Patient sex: M
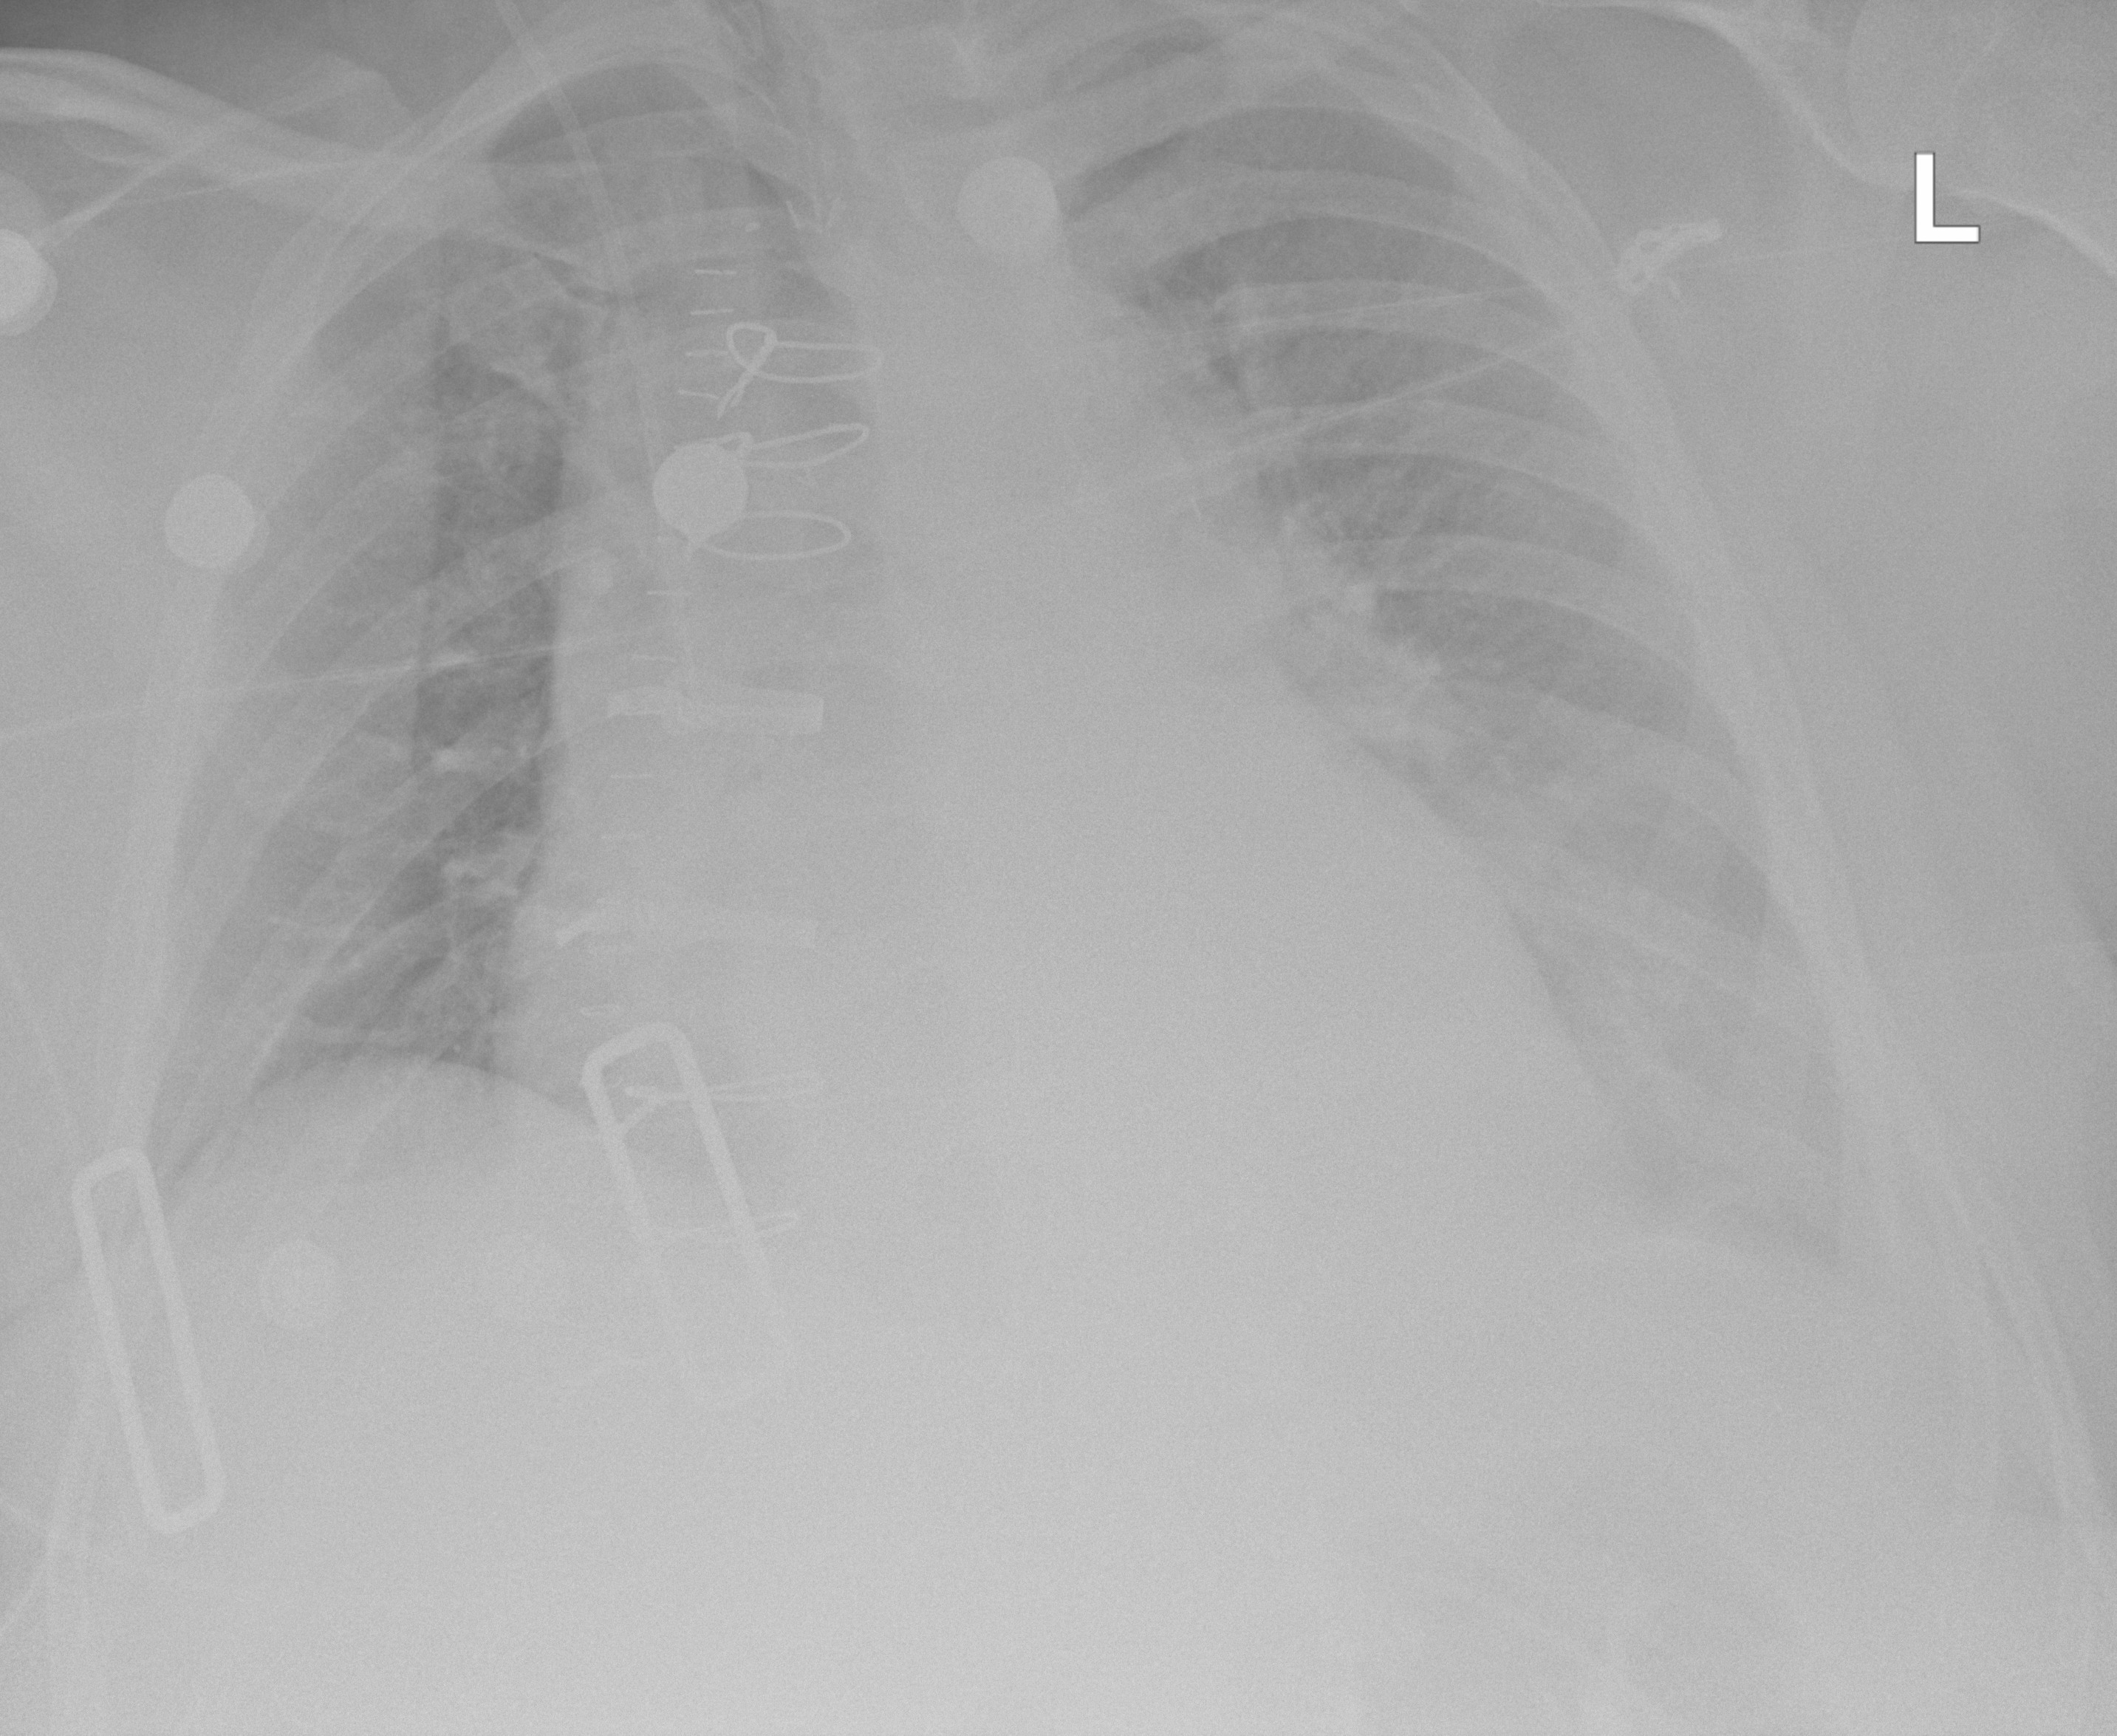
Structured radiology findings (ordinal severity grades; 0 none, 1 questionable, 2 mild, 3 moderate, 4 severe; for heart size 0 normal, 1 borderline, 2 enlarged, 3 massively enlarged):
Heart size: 2
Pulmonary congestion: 3
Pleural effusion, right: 2
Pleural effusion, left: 3
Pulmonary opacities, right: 2
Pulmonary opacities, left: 2
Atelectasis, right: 0
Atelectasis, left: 2